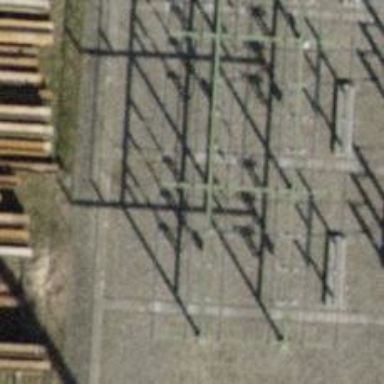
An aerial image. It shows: Insulator used in power systems.